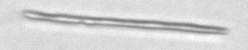
Label: fiber